Field crop: maize
Growth stage: 2
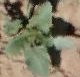
Species: datura